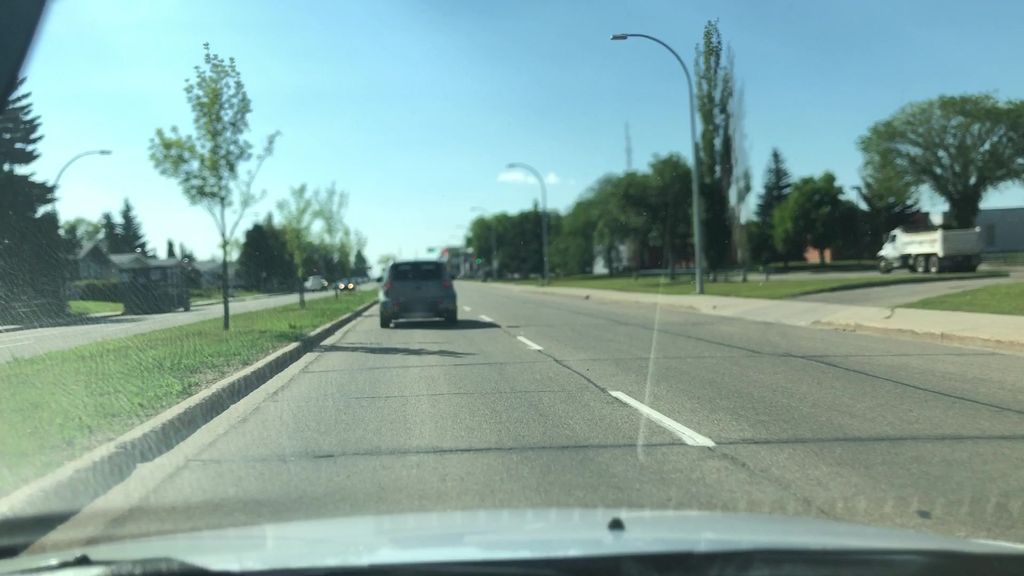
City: edmonton